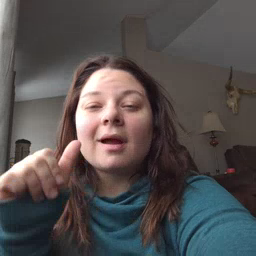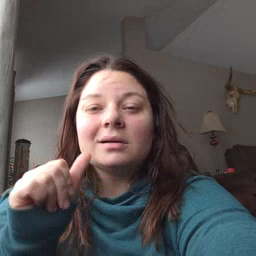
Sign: aunt